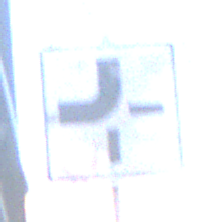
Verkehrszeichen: VerlaufVorfahrtsstrasse2
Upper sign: VorfahrtGewaehren
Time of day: SunriseSunset
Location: Outdoor (Urban)
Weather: Clear
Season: NotSpecified
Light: Natural